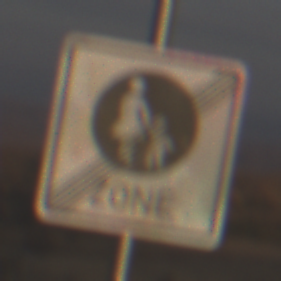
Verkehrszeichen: EndeFussgaengerzone
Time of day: SunriseSunset
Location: Outdoor (Nature)
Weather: PartlyCloudy
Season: NotSpecified
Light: Natural